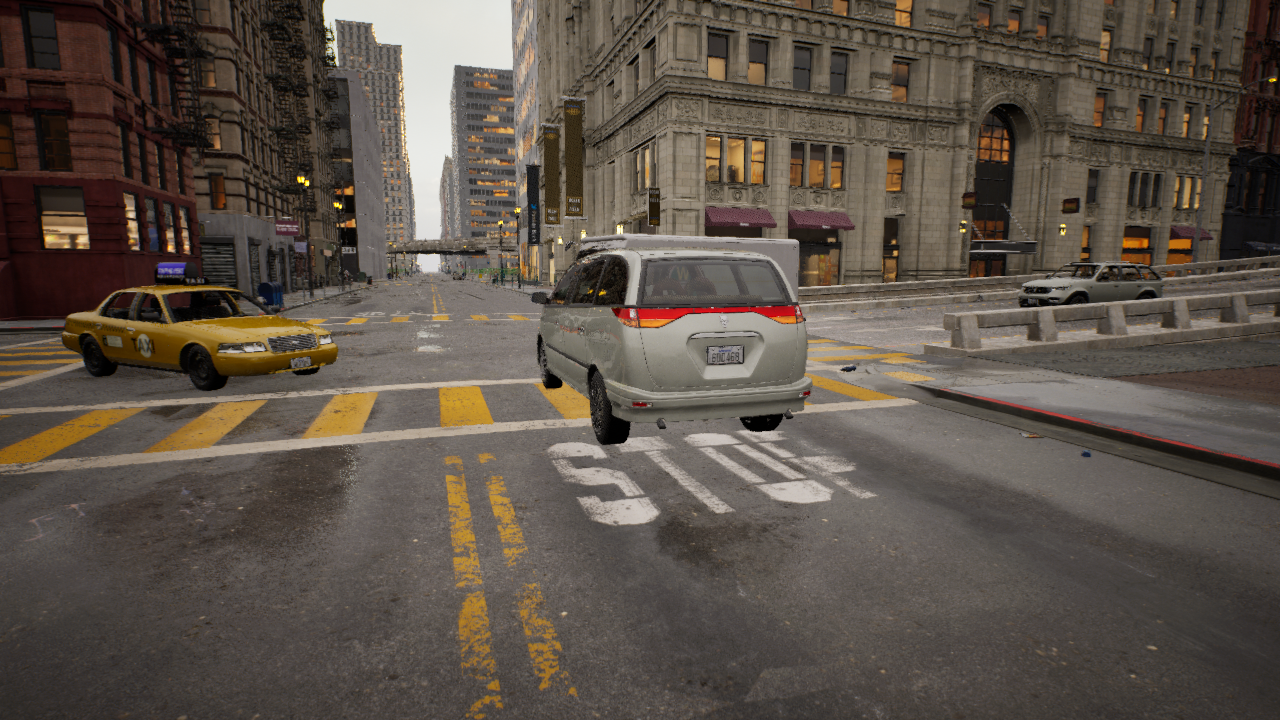
Venue: residential
Lighting: golden hour
Vehicle rig: minivan